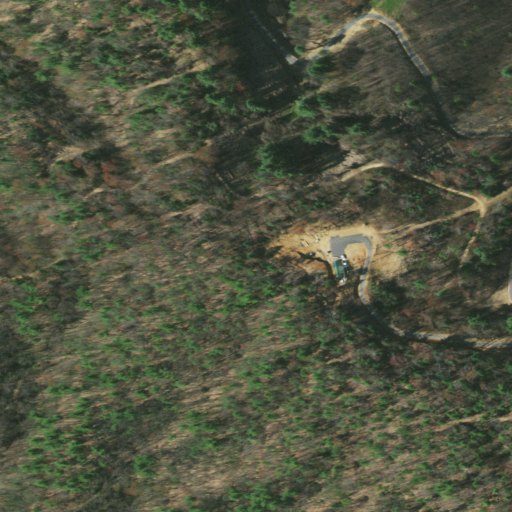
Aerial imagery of mountain in Tennessee named Little Bull Mountain containing mixed forest and deciduous forest